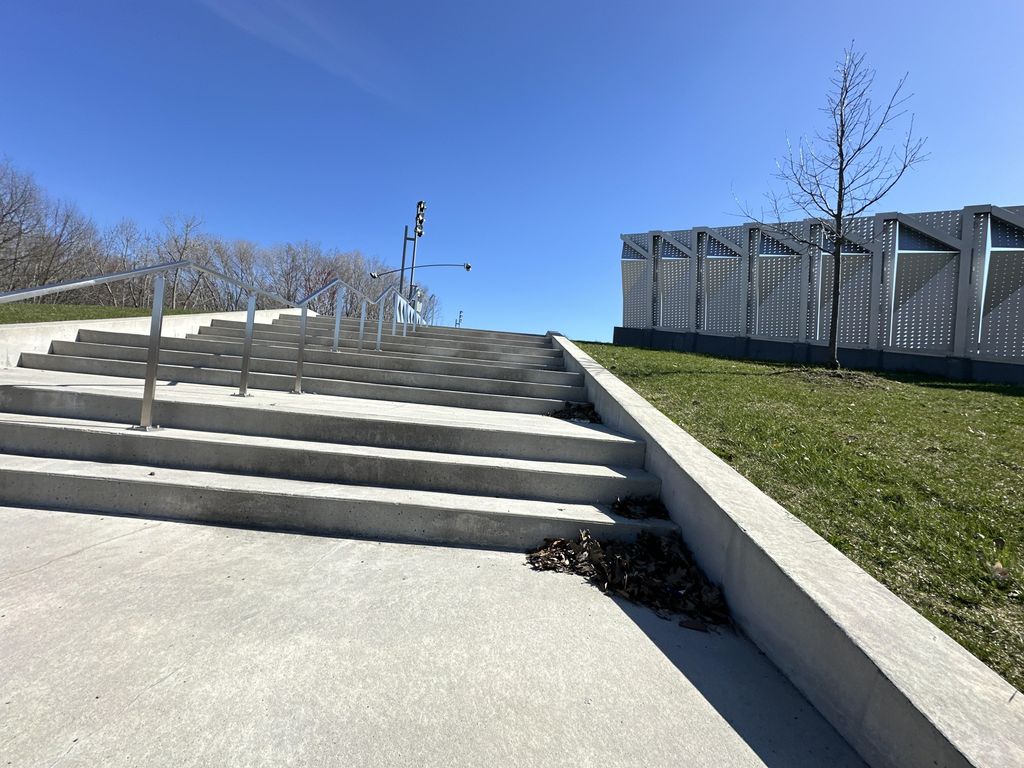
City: montreal